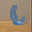
Label: 6